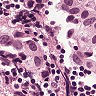
Metastatic tissue present: yes